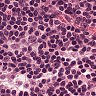
Metastatic tissue present: no